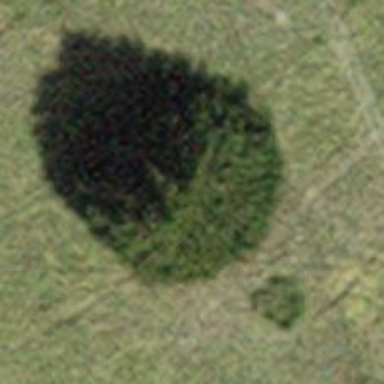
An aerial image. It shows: Needle-leaved tree acting as landmark.